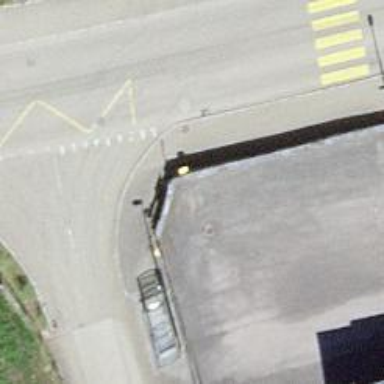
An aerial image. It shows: Bus stop with platform for public transport.